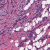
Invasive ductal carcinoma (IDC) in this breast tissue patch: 1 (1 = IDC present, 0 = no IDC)